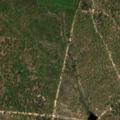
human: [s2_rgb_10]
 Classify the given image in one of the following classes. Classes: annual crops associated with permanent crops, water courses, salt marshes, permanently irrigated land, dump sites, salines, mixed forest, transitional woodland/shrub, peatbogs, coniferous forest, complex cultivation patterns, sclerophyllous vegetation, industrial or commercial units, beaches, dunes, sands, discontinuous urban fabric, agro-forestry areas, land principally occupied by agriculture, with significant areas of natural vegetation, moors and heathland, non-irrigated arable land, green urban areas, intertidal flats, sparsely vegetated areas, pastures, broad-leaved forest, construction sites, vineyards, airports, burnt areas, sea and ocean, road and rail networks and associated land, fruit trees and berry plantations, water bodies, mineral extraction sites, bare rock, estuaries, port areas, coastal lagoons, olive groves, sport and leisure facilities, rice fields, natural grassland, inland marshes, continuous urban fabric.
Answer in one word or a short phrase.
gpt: continuous urban fabric